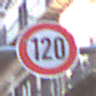
Verkehrszeichen: Geschwindigkeit120
Umgebung: Outdoor, Urban
Tageszeit: SunriseSunset
Wetter: PartlyCloudy
Licht: Natural
Jahreszeit: NotSpecified
Kontrast: LowContrast